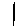
Label: line